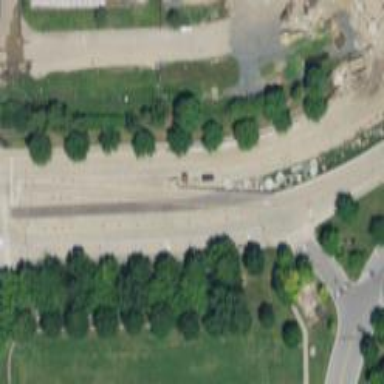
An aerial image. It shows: Asphalt cycleway.